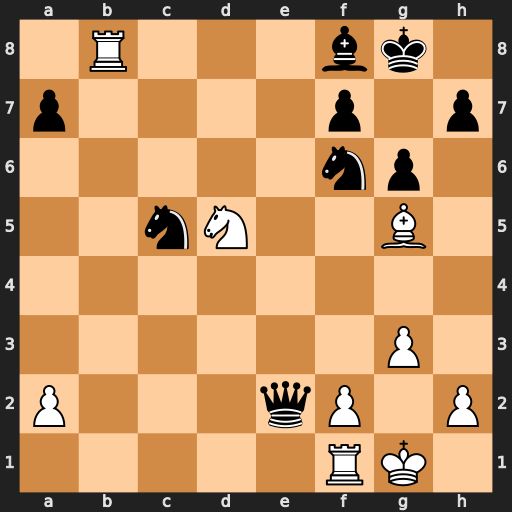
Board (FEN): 1R3bk1/p4p1p/5np1/2nN2B1/8/6P1/P3qP1P/5RK1
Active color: w
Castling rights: -
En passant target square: -
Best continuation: Bxf6 Nd7 Ne7+ Qxe7 Bxe7